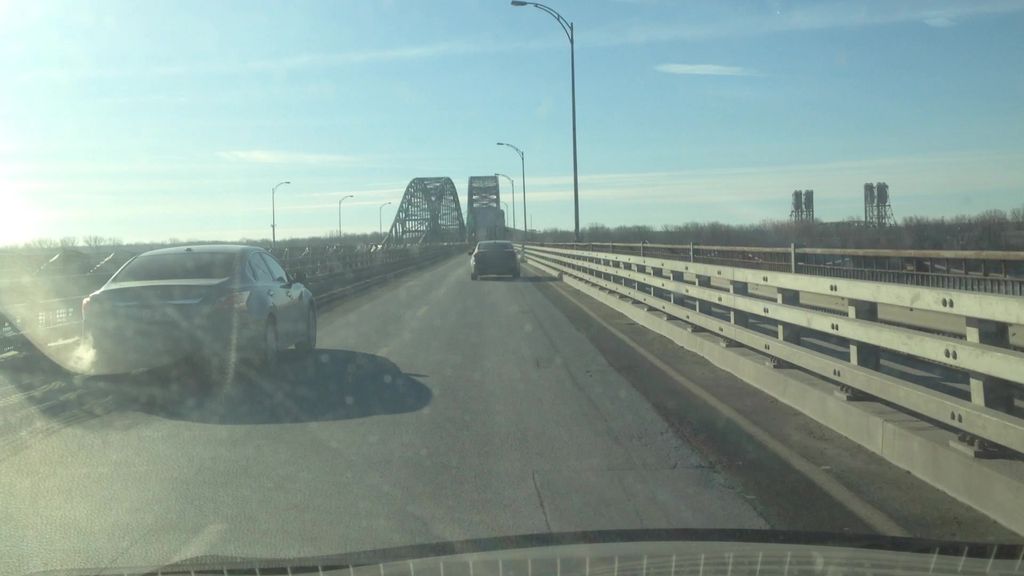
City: montreal